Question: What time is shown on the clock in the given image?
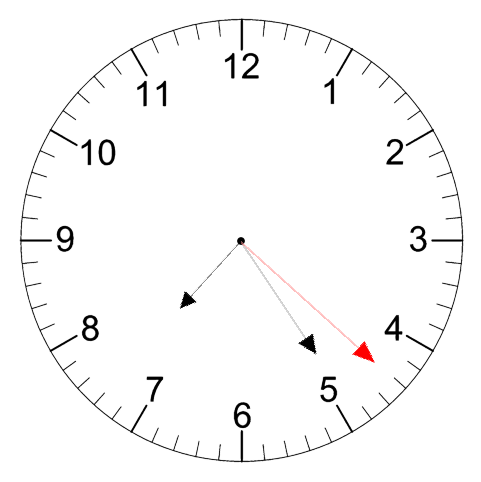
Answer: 07:24:22